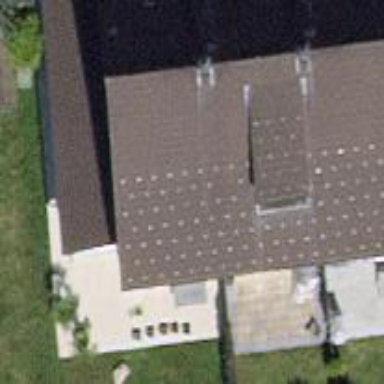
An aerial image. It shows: Building with tile roof.